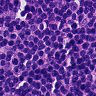
Metastatic tissue present: no